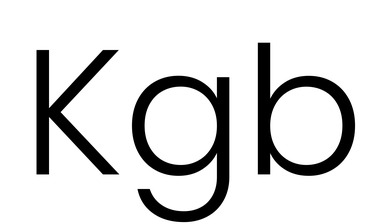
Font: Poppins-Light